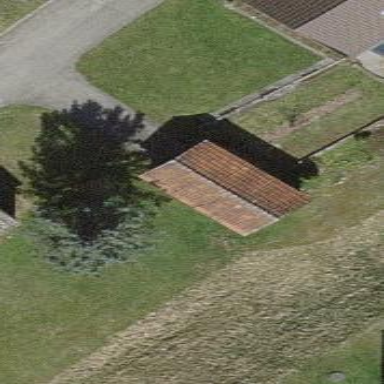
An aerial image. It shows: Shed building.